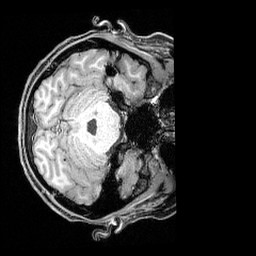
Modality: T1w
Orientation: axial
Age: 21
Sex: female
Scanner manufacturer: siemens
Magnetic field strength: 3 T
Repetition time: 2.3 s
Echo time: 0.00324 s